Current action and preconditions to check: path_clear

Your task: For each precondition in the list above, predict whether it will hold at this action.

Consider the current scene as observed from the mobile robot's camera, and analyze the predicted future states of all dynamic agents (e.g., people, animals, vehicles, or any moving entities) within the NEXT SECOND.

IMPORTANT: Only answer "very likely" if you are absolutely certain—based on strong, clear evidence—that a dynamic agent will violate the precondition in the predicted future state. Do NOT answer "very likely" for unlikely, ambiguous, or low-probability risks.

Ask yourself for each precondition: Is there a high probability, with clear and convincing evidence, that the predicted future states of any dynamic agent will interfere with the predicted future state of the currently executing action within the NEXT SECOND, causing that precondition to fail?

Assess the risk level based on these predictions. Use "likely" or "very likely" if motions create a clear risk of interference.

Use "neutral" or "improbable" if agents are nearby but their predicted paths are clearly diverging or non-conflicting.

Failure Risk Categories: "very improbable", "improbable", "neutral", "likely", "very likely"

Answer Format: Output ONLY the probability_of_failure value from these categories: "very improbable", "improbable", "neutral", "likely", "very likely"

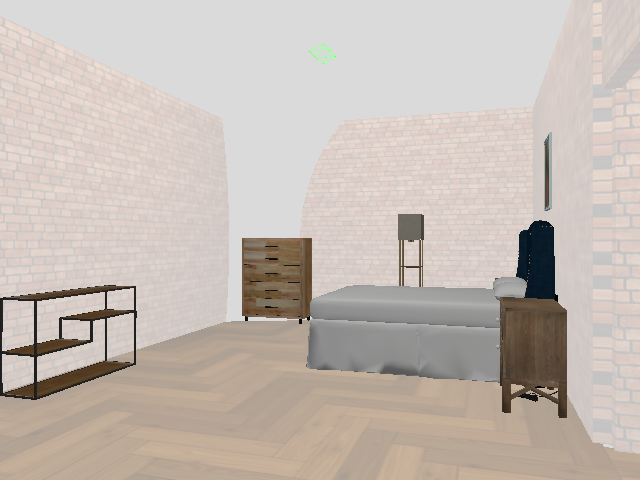

Answer: very improbable